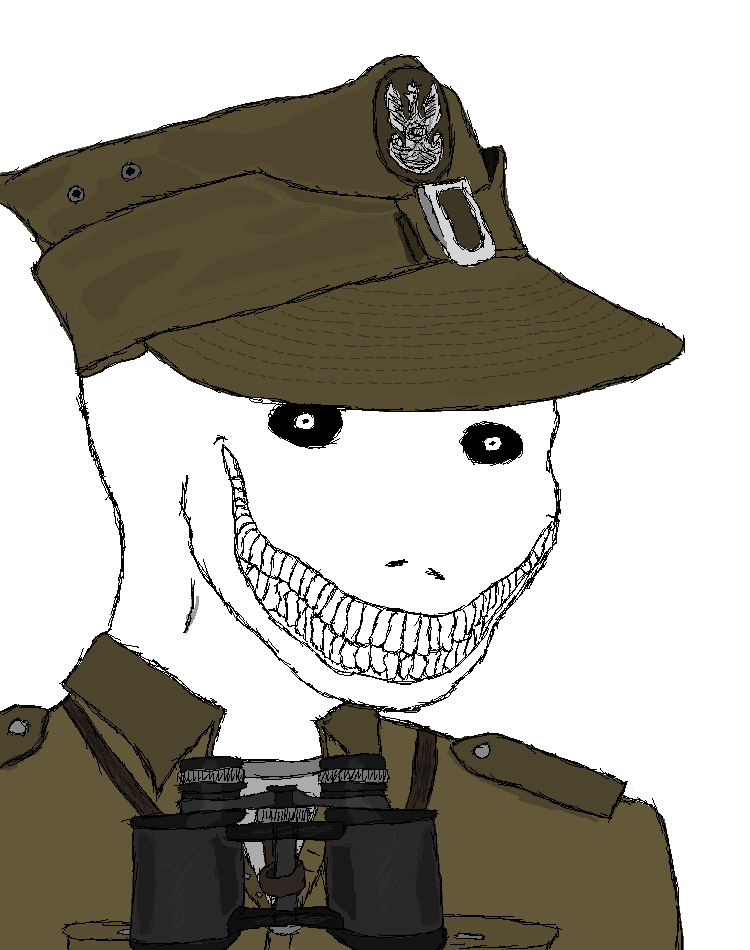
Label: 5_Oomer